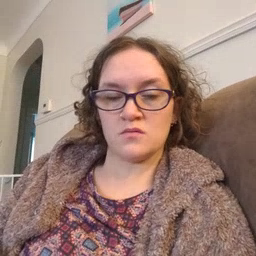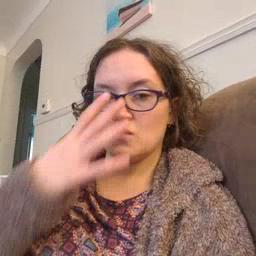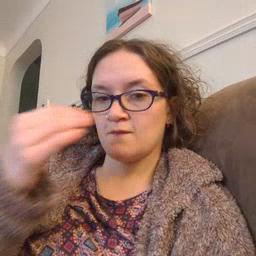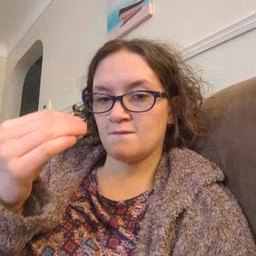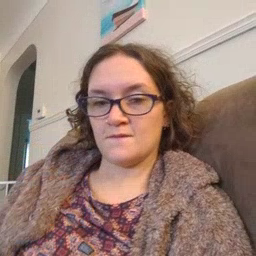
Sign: wolf